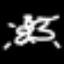
Label: angel